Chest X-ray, AP view. Patient: 18 years old, sex F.
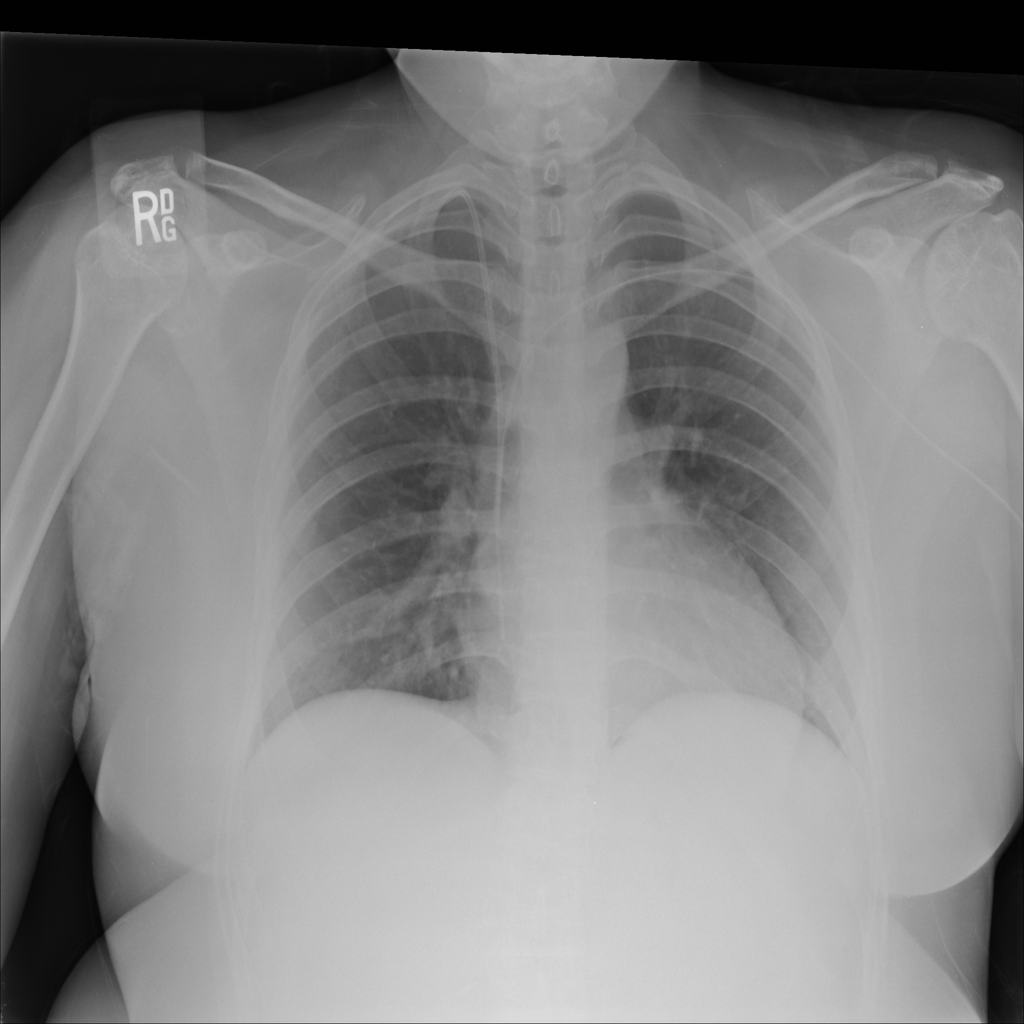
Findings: No Finding